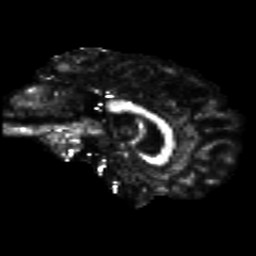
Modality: FA
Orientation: sagittal
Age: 34
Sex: male
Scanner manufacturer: siemens
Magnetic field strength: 3 T
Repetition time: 8.8 s
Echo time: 0.085 s